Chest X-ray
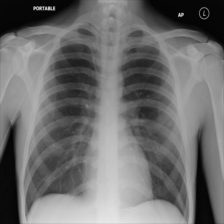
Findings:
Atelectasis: negative
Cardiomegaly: negative
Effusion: negative
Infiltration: negative
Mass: negative
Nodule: negative
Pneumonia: negative
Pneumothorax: negative
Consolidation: negative
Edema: negative
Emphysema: negative
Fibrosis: negative
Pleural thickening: negative
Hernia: negative